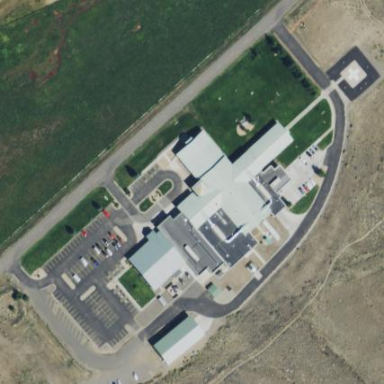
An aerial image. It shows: Healthcare facility identified as hospital.